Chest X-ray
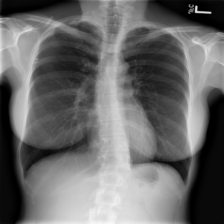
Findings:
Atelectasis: negative
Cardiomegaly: negative
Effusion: negative
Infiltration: negative
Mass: negative
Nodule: negative
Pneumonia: negative
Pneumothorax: negative
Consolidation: negative
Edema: negative
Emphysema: negative
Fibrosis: negative
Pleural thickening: negative
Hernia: negative